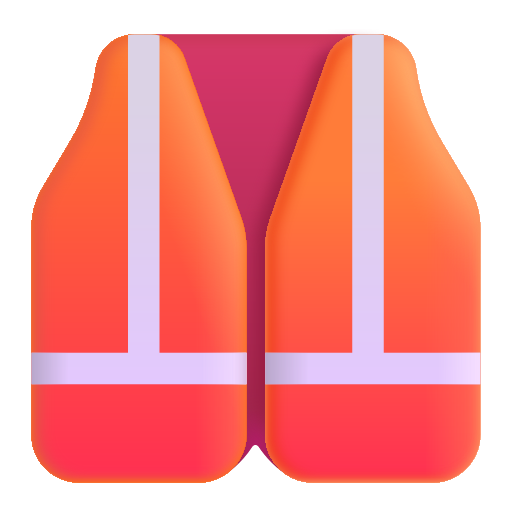
safety vest color